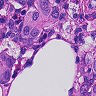
Metastatic tissue present: yes